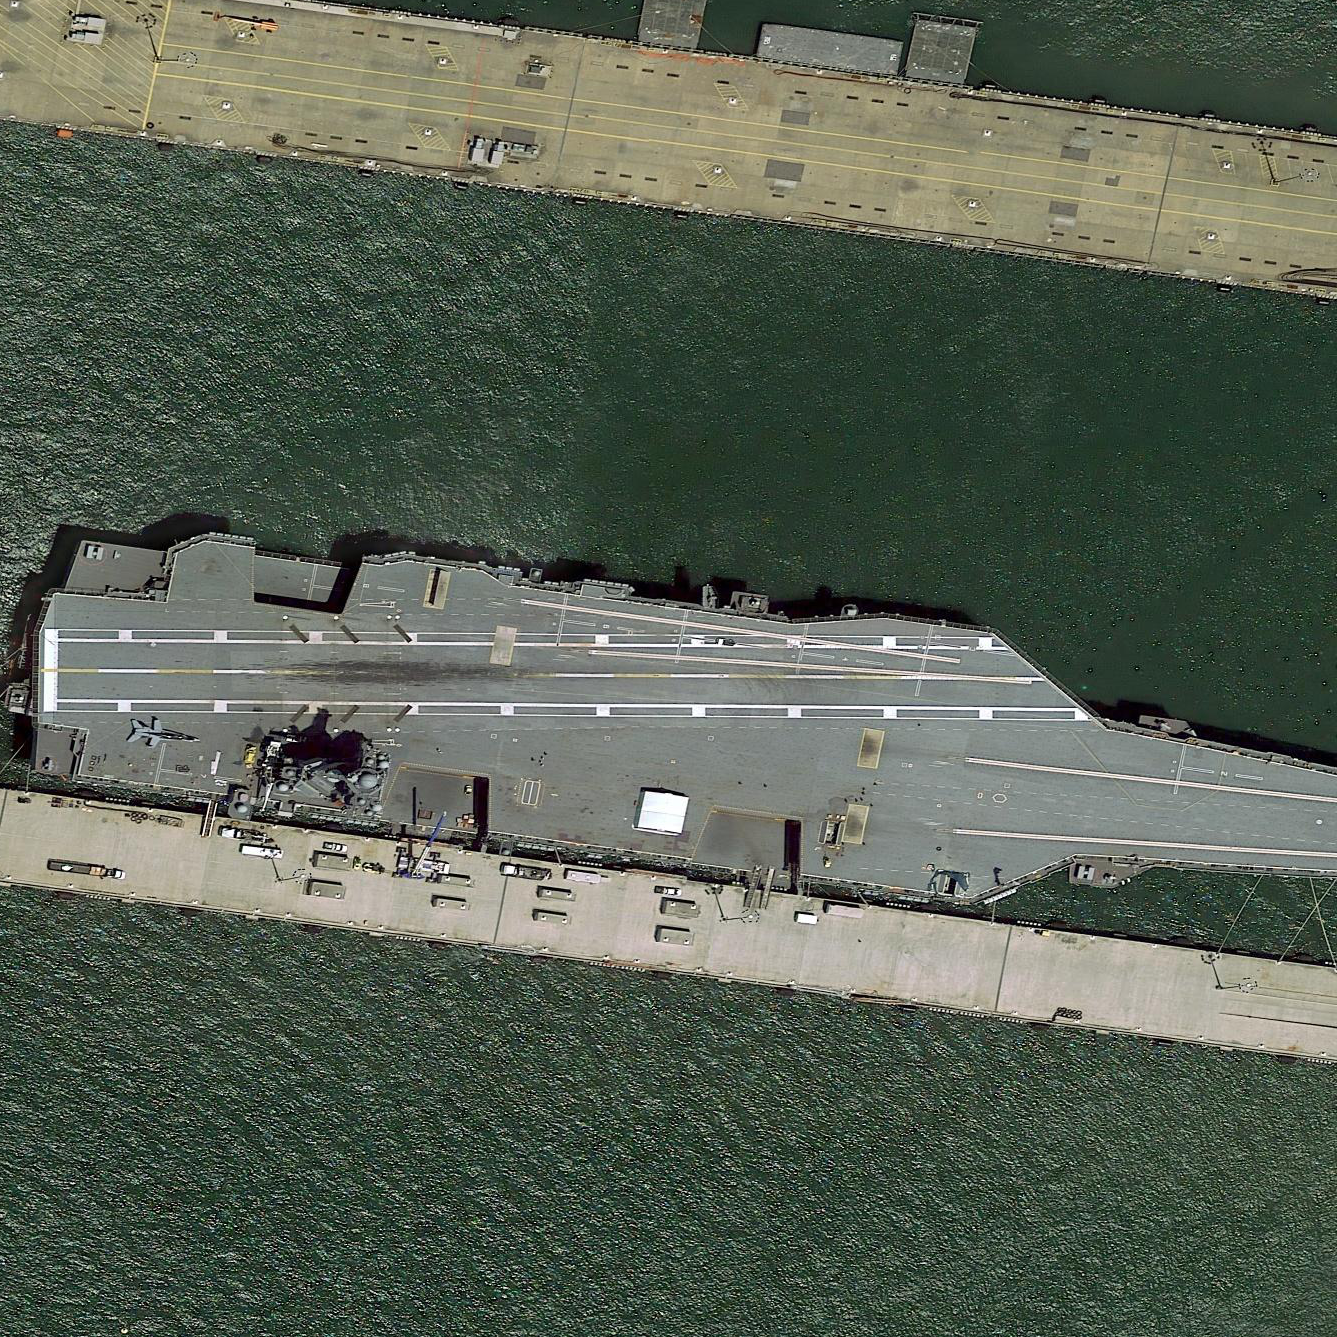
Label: aircraft_carrier